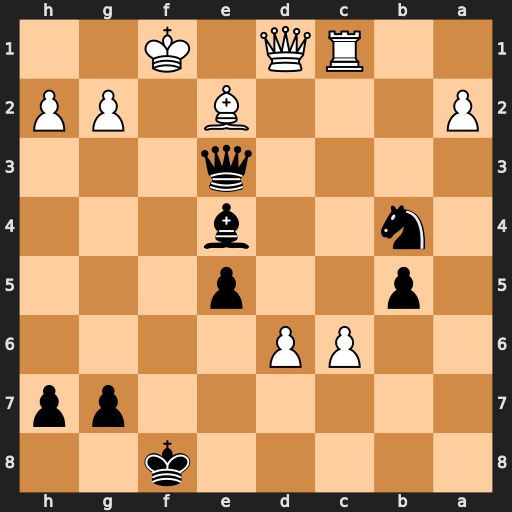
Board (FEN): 5k2/6pp/2PP4/1p2p3/1n2b3/4q3/P3B1PP/2RQ1K2
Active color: b
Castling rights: -
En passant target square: -
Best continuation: Nd3 Bxd3 Bxd3+ Qxd3 Qxd3+